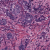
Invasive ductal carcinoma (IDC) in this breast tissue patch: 1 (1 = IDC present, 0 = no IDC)